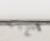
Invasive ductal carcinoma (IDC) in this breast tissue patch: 0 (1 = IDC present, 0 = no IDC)